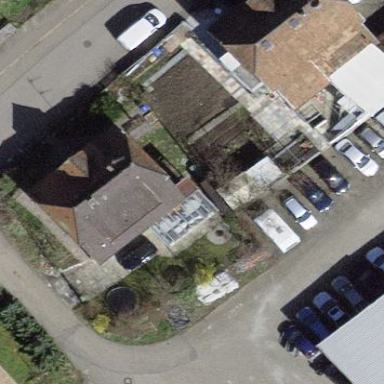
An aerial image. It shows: Detached building with half-hipped roof shape.